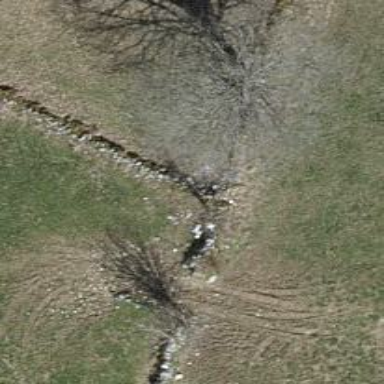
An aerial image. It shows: Wall barrier.